Question: <URL>, the command line of JavaScript console maintains its own history of executed expressions and so, you can easily go back and execute an expression again.
This is true only when the history is not too long because otherwise there is no way to get the entry you want.
For reproduce the problem just try to push the run button several times after inserting some code.
So the solution could be to claen the history of the JavaScript command line. Is it possible?
Or there are other ways to fix this problem.

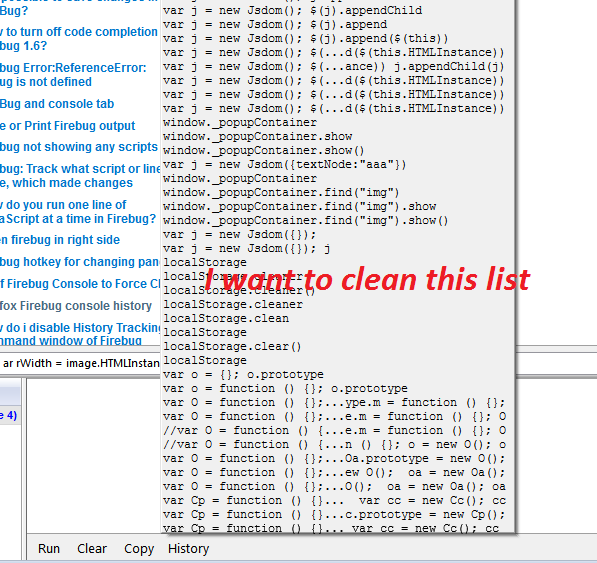
Answer: I had this same issue. I disabled then enabled firebug, then closed and restarted Firefox. The history is now gone.
EDIT: disabling the add-on was not needed. Just restart the browser and the list clears.